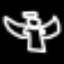
Label: angel